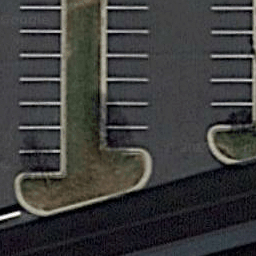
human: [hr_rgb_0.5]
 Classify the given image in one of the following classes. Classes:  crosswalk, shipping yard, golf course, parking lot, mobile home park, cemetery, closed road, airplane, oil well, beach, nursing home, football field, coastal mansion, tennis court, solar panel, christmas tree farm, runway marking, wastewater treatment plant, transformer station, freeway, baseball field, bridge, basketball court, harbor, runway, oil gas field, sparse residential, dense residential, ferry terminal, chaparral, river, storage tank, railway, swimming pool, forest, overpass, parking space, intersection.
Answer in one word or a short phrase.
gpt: parking space